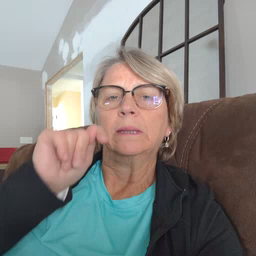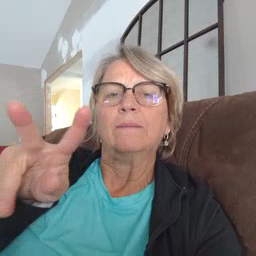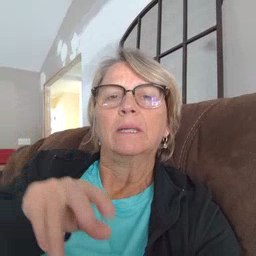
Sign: TV